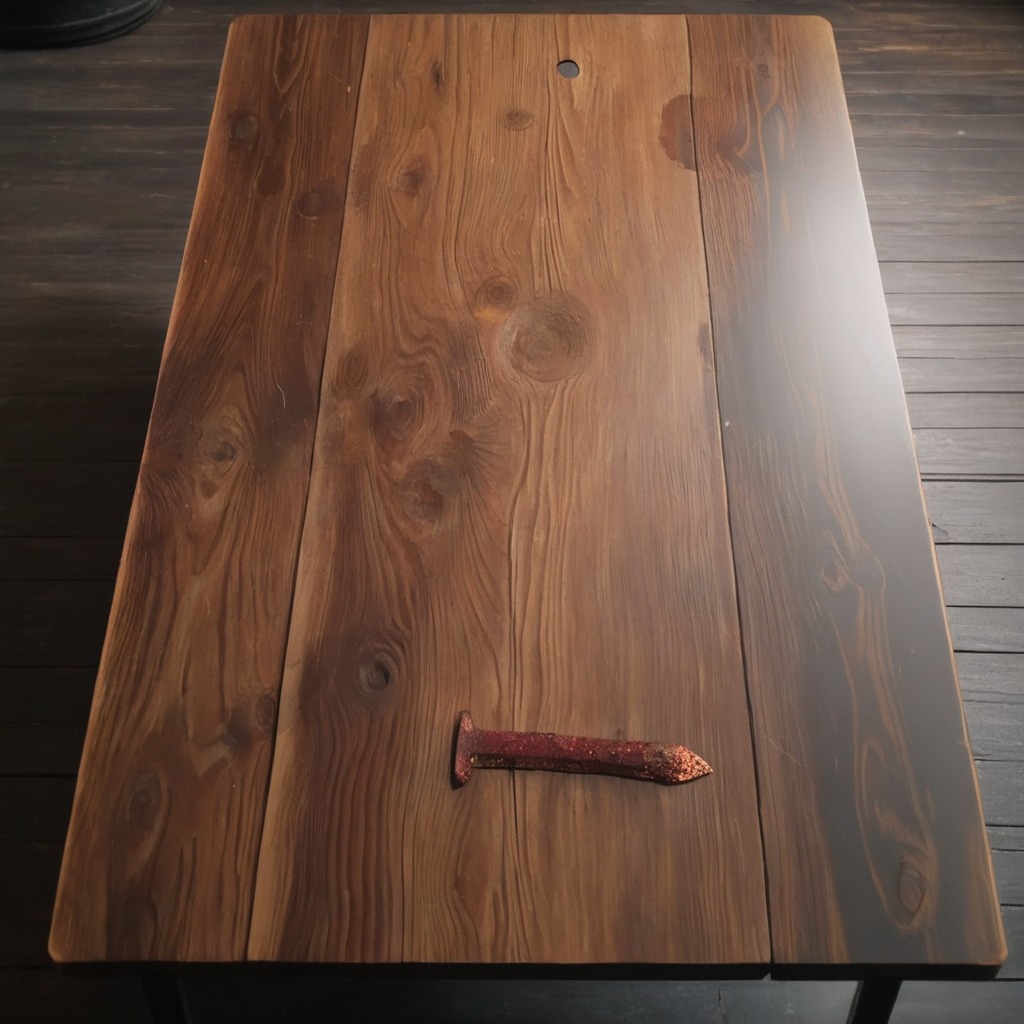
An iron nail lies on the wooden table.